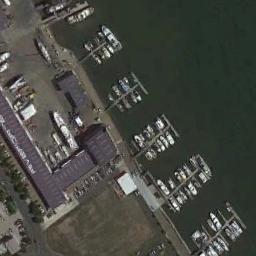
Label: harbor